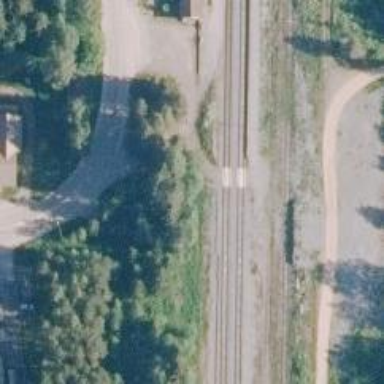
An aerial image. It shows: Railway track.